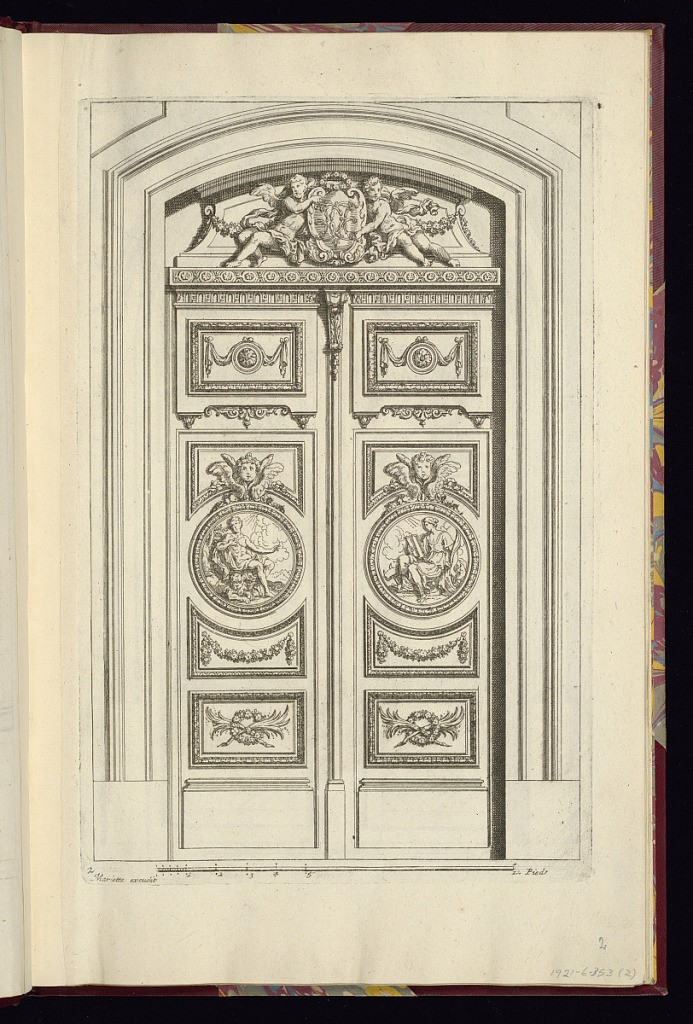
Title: Design for Doors
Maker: Pierre Lepautre, French, 1652–1716
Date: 1686–1716
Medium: Etching and engraving on laid paper
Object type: Print
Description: Second plate from a series of designs of portes-cochères (doors), newly made for various French royal houses. Highly ornamented double doors with carved panels featuring rosettes, lamb's tongue and leaf repeat patterns, winged putti masks, drapery, festoons of flowers, trophies with garlands of flowers and palm leaves, s-scrolls, and acanthus leaf motifs, and two central roundels with a man and a woman seated within landscapes. The arched lunette or tympanum features a cartouche with a cypher supported by two winged putti and decorated with festoons and a crown of flowers. Below the lintel, is ornamented with fluting and a rosette frieze with a central corbel decorated with acanthus leaf motifs. Each door features five carved and decorated panels. A scale below the design. The plate is signed and numbered.